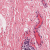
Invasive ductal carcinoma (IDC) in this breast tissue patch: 0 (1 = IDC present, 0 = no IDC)